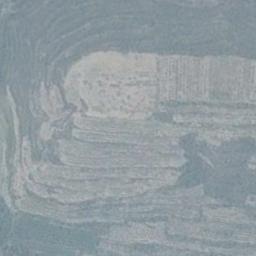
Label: terrace